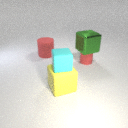
small red rubber cylinder in front of large red rubber cylinder